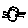
Label: cat